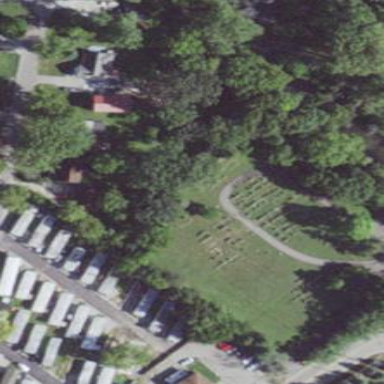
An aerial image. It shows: Cemetery.